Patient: sex F, age 67
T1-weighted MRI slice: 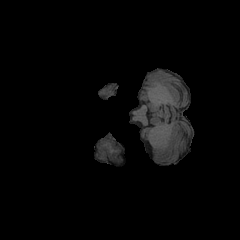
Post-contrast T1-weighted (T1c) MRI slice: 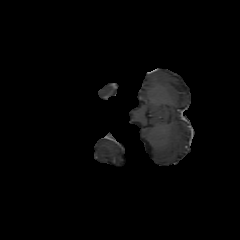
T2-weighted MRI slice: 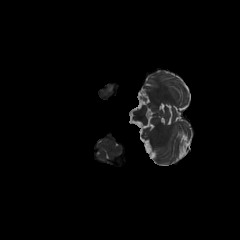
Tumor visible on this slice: no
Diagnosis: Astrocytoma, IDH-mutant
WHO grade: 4